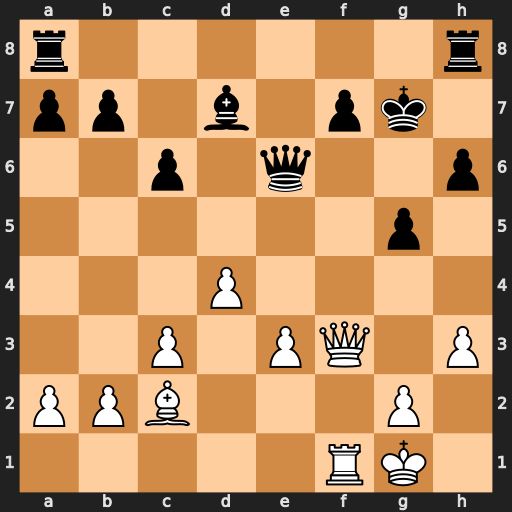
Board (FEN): r6r/pp1b1pk1/2p1q2p/6p1/3P4/2P1PQ1P/PPB3P1/5RK1
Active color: w
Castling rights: -
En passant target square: -
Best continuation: Bb3 Qg6 Qxf7+ Qxf7 Rxf7+ Kg6 Rxd7